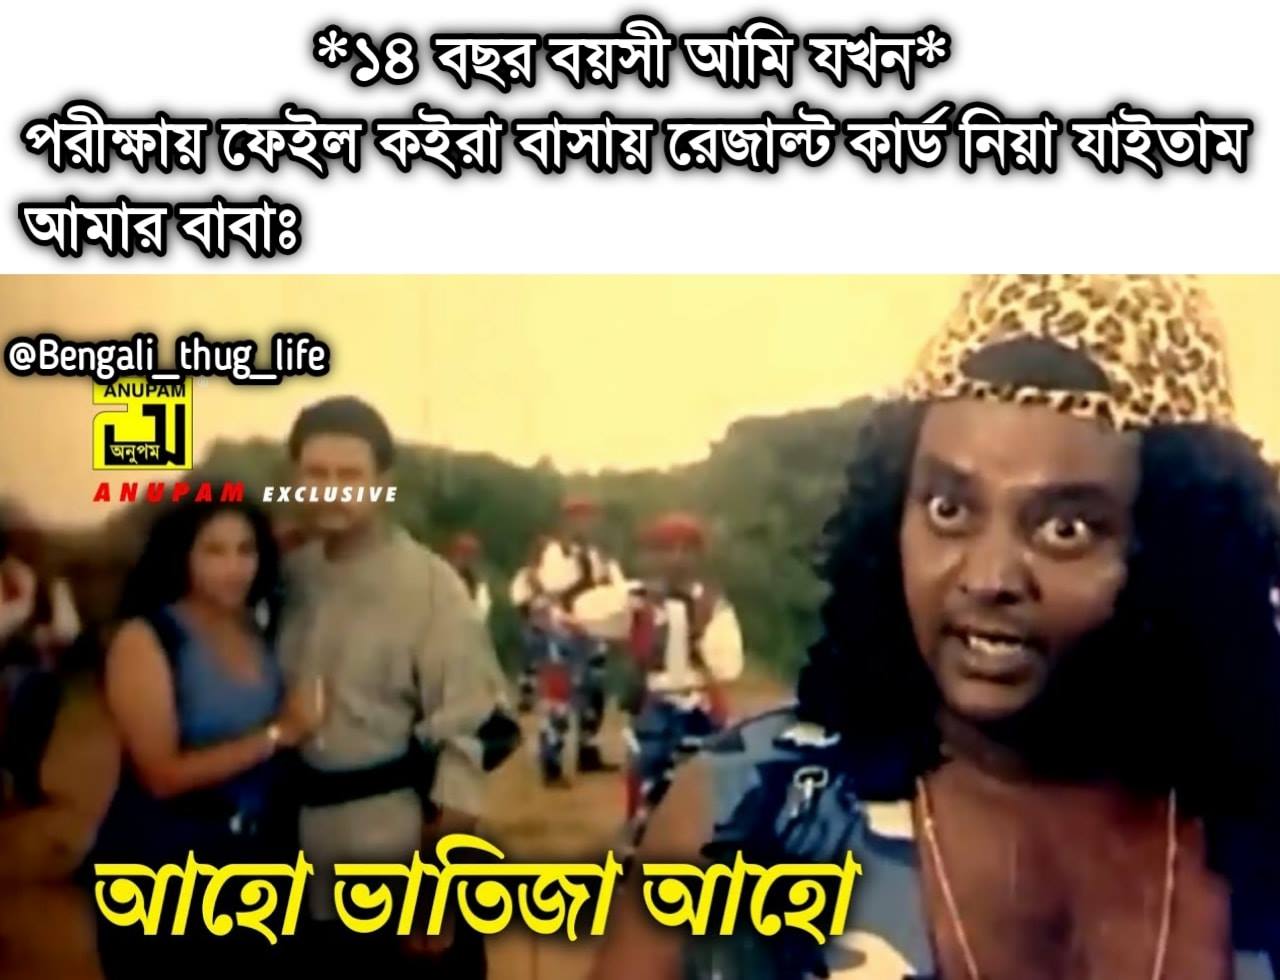
Caption: *১৪ বছর বয়সী আমি যখন*  পরীক্ষায় ফেইল কইরা বাসায় রেজাল্ট কার্ড নিয়া যাইতাম   আমার বাবাঃ  আহো ভাতিজা আহো
Label: non-hate